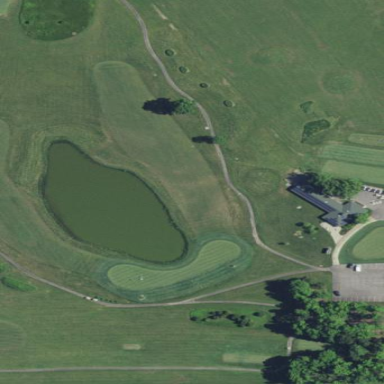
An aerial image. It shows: Rough area in golf course.